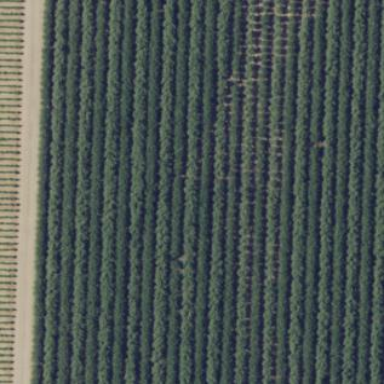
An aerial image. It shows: Orchard planted with peach trees.